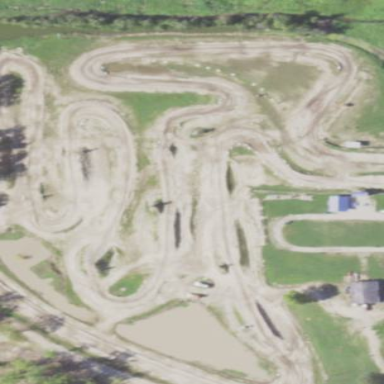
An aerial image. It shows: Sports centre catering to motocross enthusiasts on leisure land.